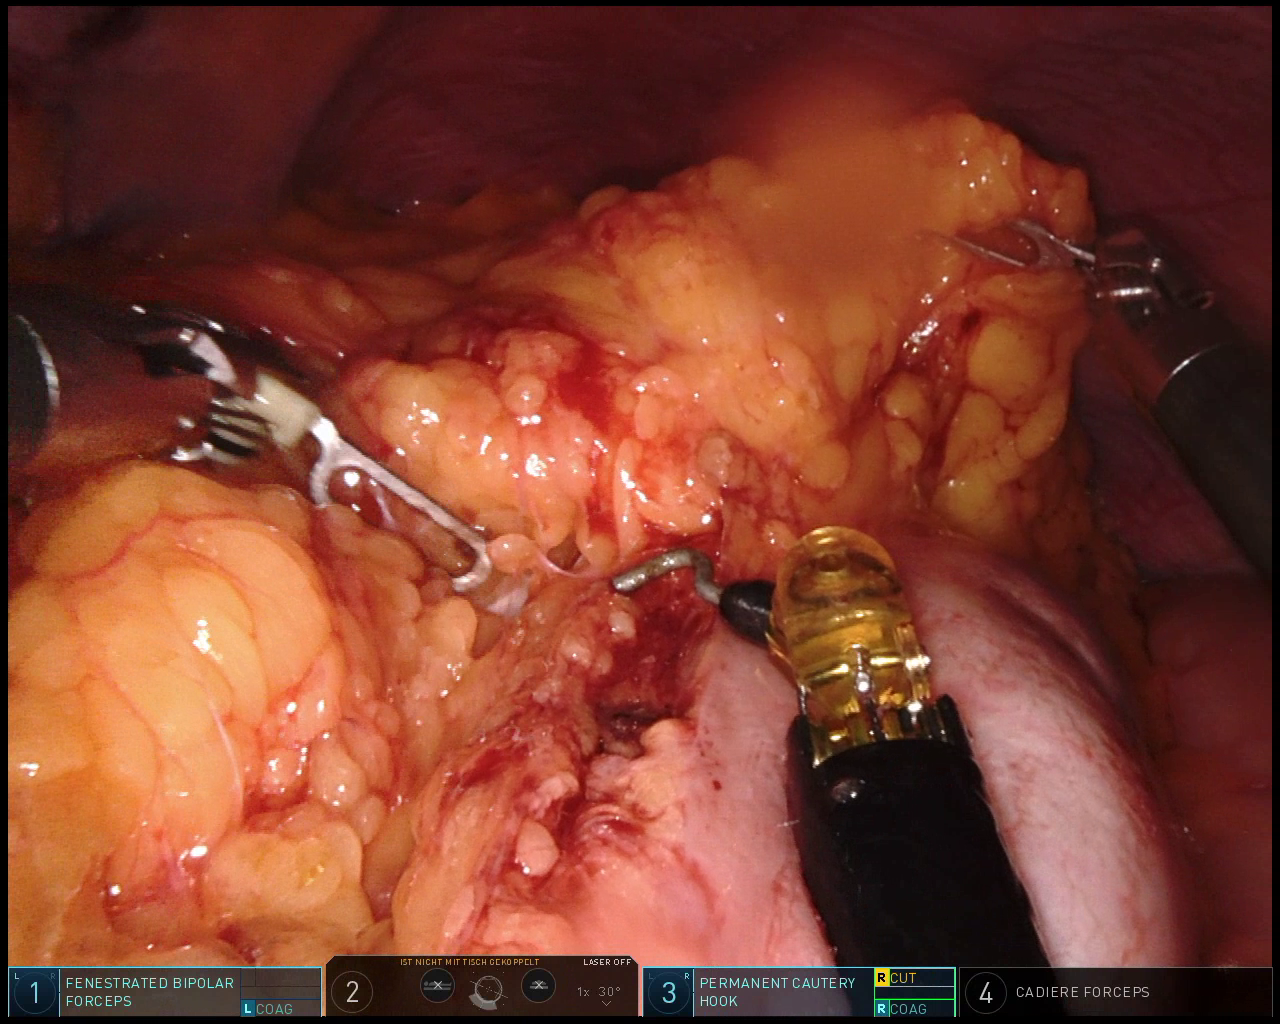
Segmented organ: colon
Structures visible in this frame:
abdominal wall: yes
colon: yes
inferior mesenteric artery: no
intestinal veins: no
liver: no
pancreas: no
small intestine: no
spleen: no
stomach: no
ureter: no
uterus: no
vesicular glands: no